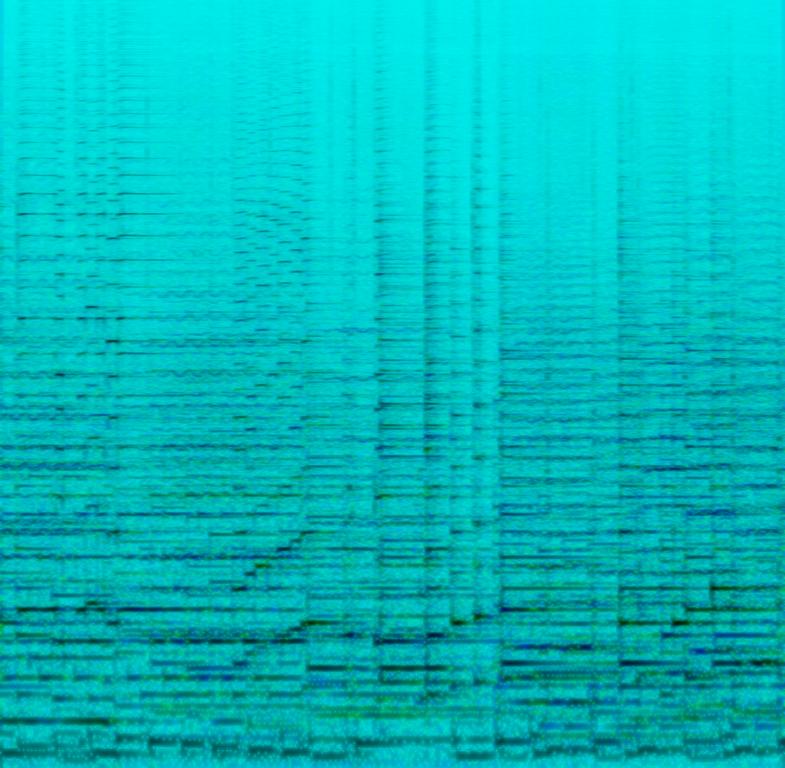
The low quality recording features a folk song that consists of passionate accordion melody played over sustained strings melody, groovy piano melody and groovy double bass. It sounds uplifting, passionate, emotional and it feels like something you would hear in France, played by street musicians.